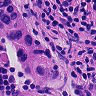
Metastatic tissue present: yes